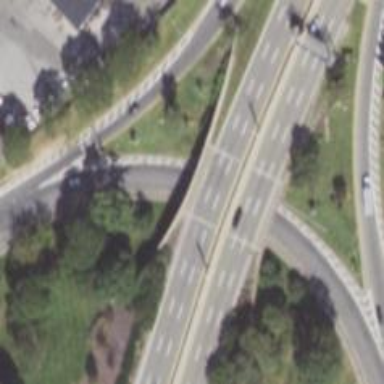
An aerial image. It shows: Tertiary road with asphalt surface leading to roundabout.